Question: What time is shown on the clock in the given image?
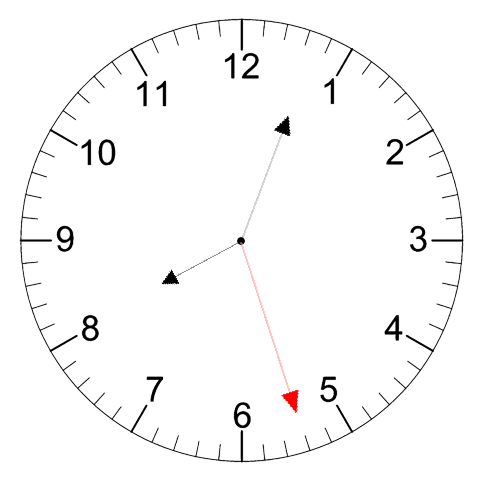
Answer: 08:03:27